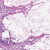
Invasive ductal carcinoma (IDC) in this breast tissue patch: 0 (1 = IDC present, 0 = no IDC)